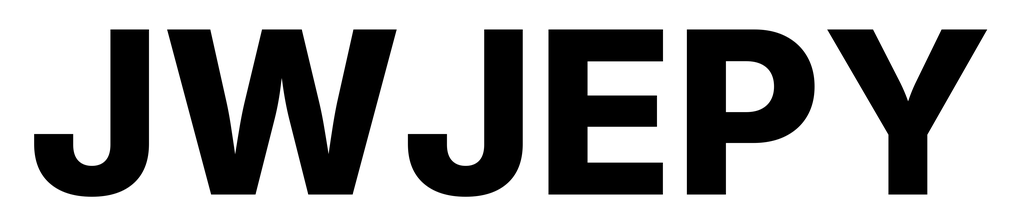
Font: Inter_ExtraBold